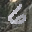
Label: 6